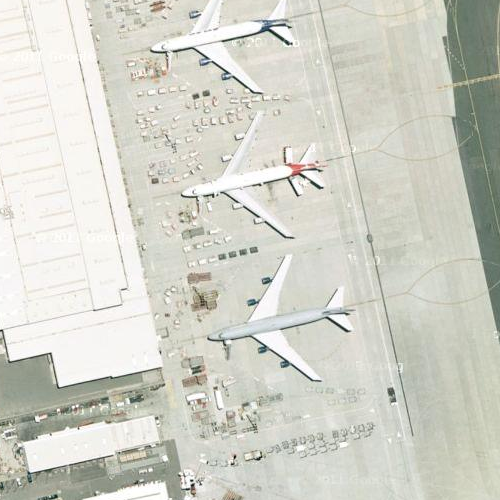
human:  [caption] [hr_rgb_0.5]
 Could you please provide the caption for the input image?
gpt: Five different size of airplanes are parked on the airport .

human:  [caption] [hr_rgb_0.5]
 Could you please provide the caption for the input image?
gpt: Five different size of airplanes are parked on the airport with a runway beside .

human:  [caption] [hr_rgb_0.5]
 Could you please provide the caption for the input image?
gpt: Five different size of airplanes are parked on the airport .

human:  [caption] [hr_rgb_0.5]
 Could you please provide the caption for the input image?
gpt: Five different size of white airplane parked on the airport .

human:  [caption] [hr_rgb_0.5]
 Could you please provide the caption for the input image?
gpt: Five white airplanes parked on the airport with a runway beside .